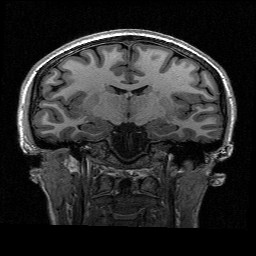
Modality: T1w
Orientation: sagittal